Question:
This is for a 'UIButton' specifically. I understand that the alignment options pertain to the label inside the 'UIButton', but what does the 'content' settings do? They seem like they correspond to the 'setEnabled:', 'setSelected:', 'setHighlighted:' methods of the 'UIButton' class, however clicking Highlighted or Selected doesn't seem to change the button's behavior outside of interface builder. Also, what would be the use-case for having a button always show highlighted or selected?
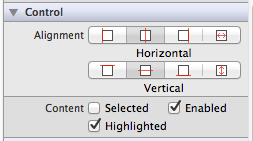
Answer: There are several practical uses for these methods. As @MHUMobileInc. pointed out, it can be used for a game like Minesweeper. It can also allow you to use the button as a sort of switch, where the selected button has "ON" and the non-selected version has "OFF". It seems that Apple wants developers to shy away from this, and to use either UISwitches or a custom view. However, Apple does <URL>.
These settings set the state of the UIButton- so if in your 'viewDidLoad' you set it not selected nor highlighted, this Interface Builder setting will not be seen on screen when you run the app. If you want to ensure that these settings are kept, it might be easier to say so in code ('viewDidLoad') rather than Interface Builder.
It may be easier not to use these settings too much. They can lead to confusion for you (the developer), other programmers who are working on the project (if any) and the user. Use the built-in UIKit views when it works and create your own subclasses when there is nothing that fits best for the situation.